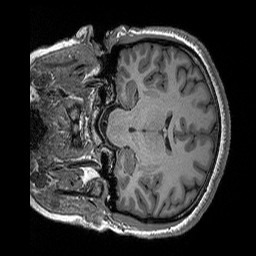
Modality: T1w
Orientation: coronal
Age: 27
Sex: female
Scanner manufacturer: siemens
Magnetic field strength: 3 T
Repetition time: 2.3 s
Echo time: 0.00298 s